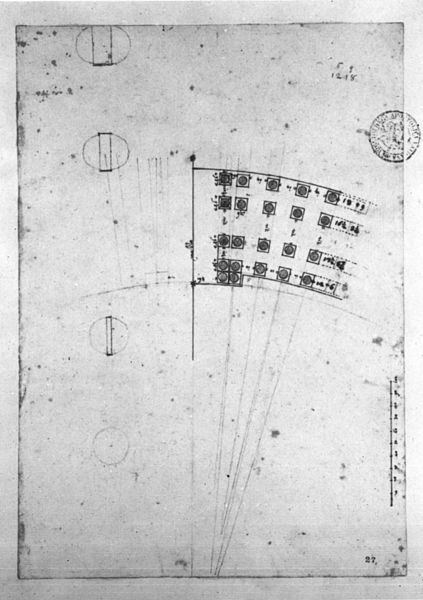
Titel: Studie zur perspektivischen Verschiebung der Säulen der Portale
Künstler: Giovanni Lorenzo Bernini
Institution: Vatikan, Biblioteca Apostolica Vaticana
Schlagwörter: ausschnitt, grau, skizze, säule, säulen, weiss, zeichnung, gebäude, muster, architektur, verbindung, blatt, kreis, oval, schrift, perspektive, studie, grafik, linien, rand, detail, zahlen, striche, schwarzweiss, kreise, stempel, entwurf, flecken, karte, plan, siegel, grundriss, massstab, winkel, zirkel, seitenzahl, z, schnittzeichnung, 27, vorgelperspektive, zhalen